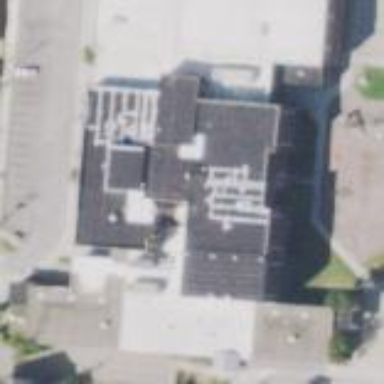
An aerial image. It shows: School building.